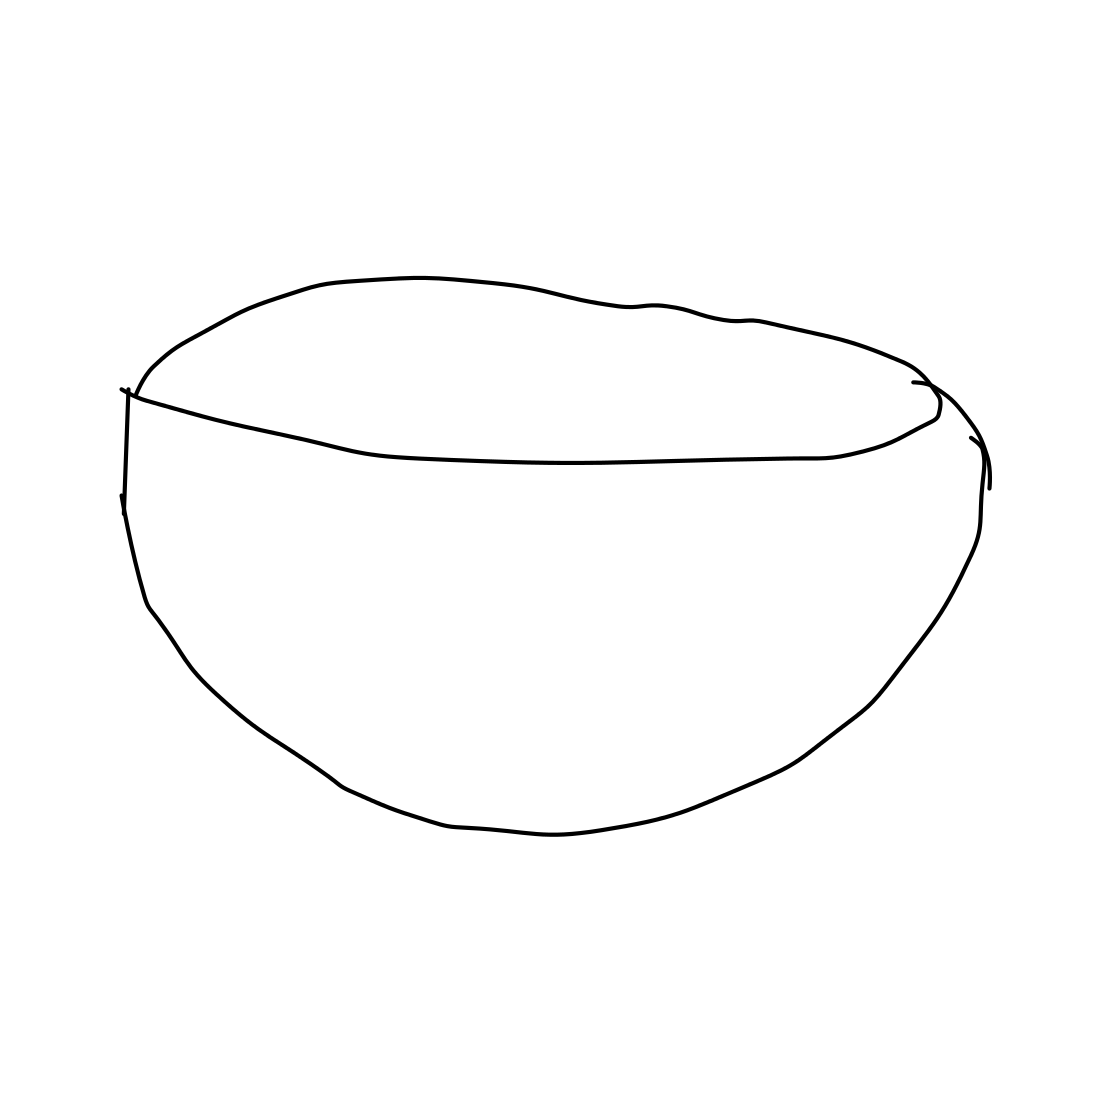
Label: bowl